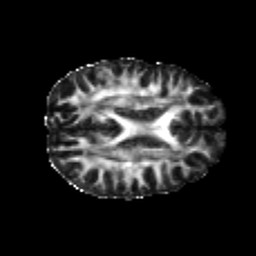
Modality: FA
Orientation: axial
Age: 20
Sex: female
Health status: healthy
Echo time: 0.074 s